Question: I have been trying to get a long list into three columns without using a table. This list is displayed by popping up in a shadow box. However the third DIV (the float right DIV) appears below the other two in Chrome but not in Safari, FF or IE. Is there any explanation / fix for this?

Here is some code:
'''
<div style="float: left; width: 30%; position: relative;display: block;">
<P class="list">Aareon</p>
<P class="list">ABC Systems and Development</p>
...ect
</div>
<div style="float: left; width: 30%; position: relative; display: inline-block;">
<P class="list">EDS</p>
<P class="list">Electoral Office</p>
...ect
</div>
<div style="float: right; width: 30%; position: relative; display: inline-block;">
<P class="list">Pfizer Adams</p>
<P class="list">Philips Electronics</p>
...ect
</div>
'''
CSS
'''
P.list {margin:5px 0px; line-height:16px;padding-left:10px;text-indent:-7px}
P.list:before {content:url('../images/bullet.png');position:relative;left:-3px
}
'''
*I have tried it without the inline-blocks, position: relative, and increasing the shadow box pop-up size.
*The code for the shadowbox is fine as it works with other pages.
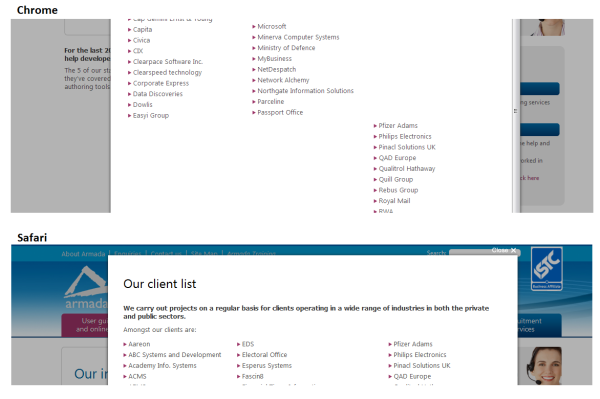
Answer: Each floated DIV should share the '100%' width, if you want to place all the DIVs in a row.
In this case, you are assigning '30%' to each DIV and added 'padding-left:10px' for each P tag, so your width becomes
'''
DIV width = 30% + 10px
'''
So first inspect the width of each DIV and try to adjust the 'width (%)' or try to reduce the padding left value.
Display property value is not required, if you use 'FLOAT'.
EDIT: Also reset the html tags by using CSS reset classes to overcome unnecessary margin and padding on each html tag.